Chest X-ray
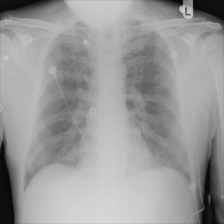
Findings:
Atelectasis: negative
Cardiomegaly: negative
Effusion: negative
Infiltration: negative
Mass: negative
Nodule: negative
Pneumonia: negative
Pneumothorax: negative
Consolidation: negative
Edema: negative
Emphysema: negative
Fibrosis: negative
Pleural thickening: negative
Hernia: negative